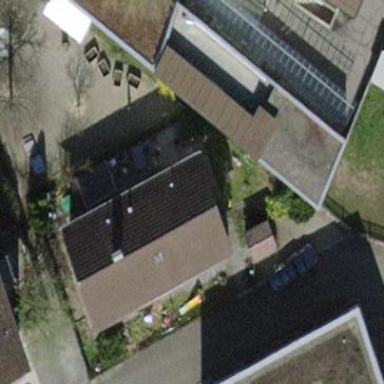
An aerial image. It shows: Building with tile roof.